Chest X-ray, AP view. Patient: 55 years old, sex M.
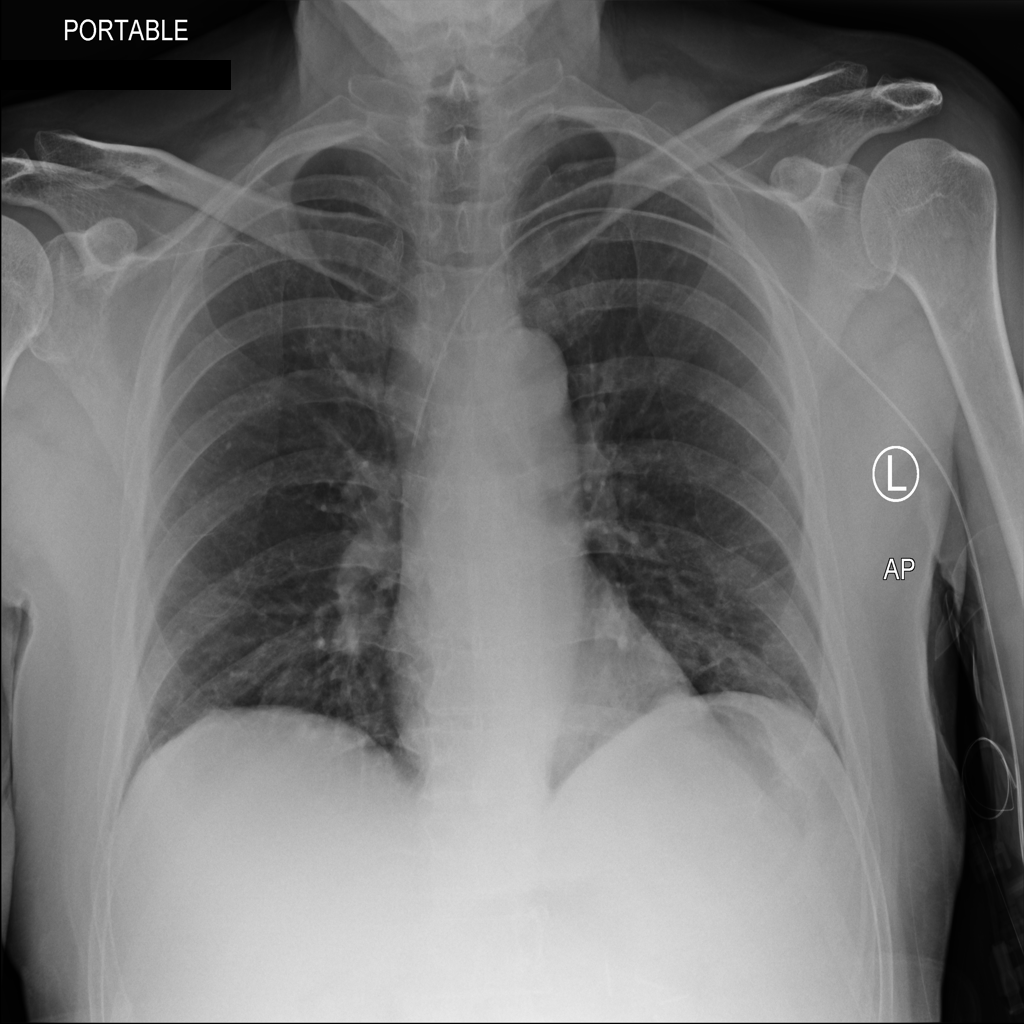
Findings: No Finding